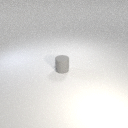
small gray rubber cylinder